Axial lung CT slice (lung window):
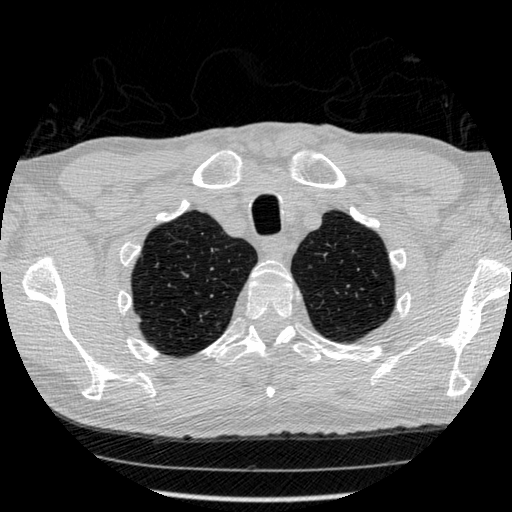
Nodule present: yes
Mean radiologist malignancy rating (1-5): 2